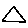
Label: triangle